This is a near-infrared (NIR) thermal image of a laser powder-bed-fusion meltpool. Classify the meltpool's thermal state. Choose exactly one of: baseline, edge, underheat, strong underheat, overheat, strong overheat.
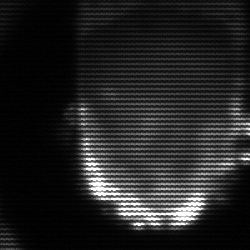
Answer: baseline